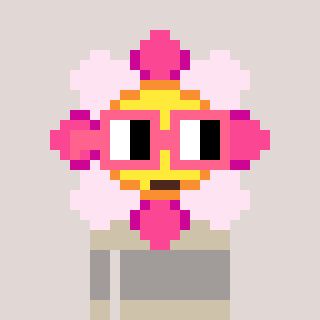
a pixel art character with square pink glasses, a flower-shaped head and a bege-colored body on a warm background